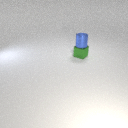
small green metal cube below small blue metal cylinder